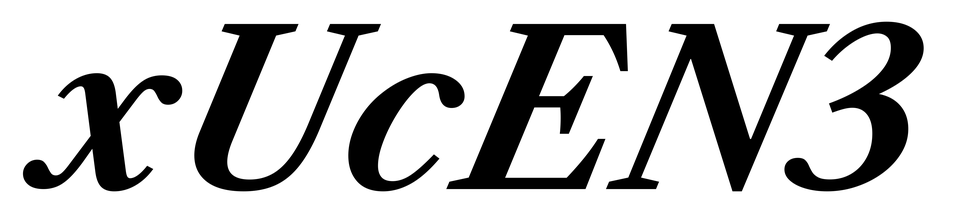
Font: LibreCaslonText-Italic_Bold_Italic